Field crop: tomato
Growth stage: 1
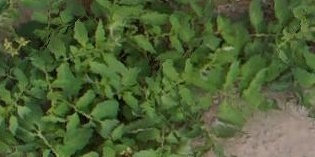
Species: tomato